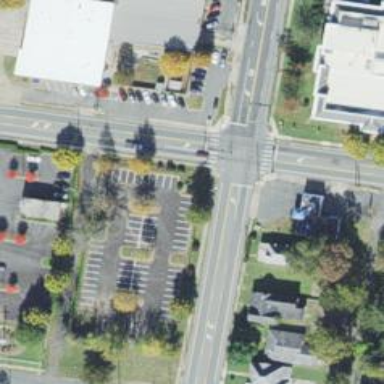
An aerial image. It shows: Marked crossing with zebra markings.